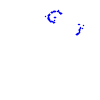
Particle: kaon